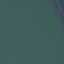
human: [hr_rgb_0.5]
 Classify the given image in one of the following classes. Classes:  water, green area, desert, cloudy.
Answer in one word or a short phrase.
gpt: water